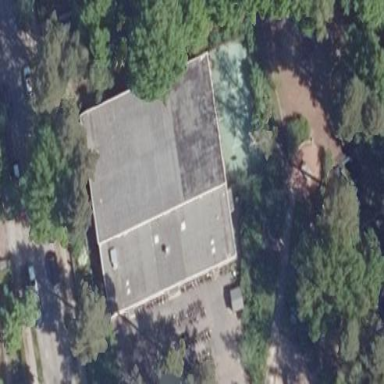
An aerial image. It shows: Building.